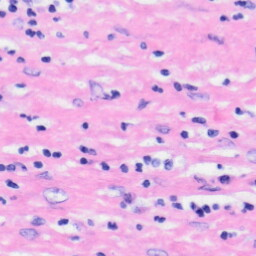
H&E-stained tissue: Liver